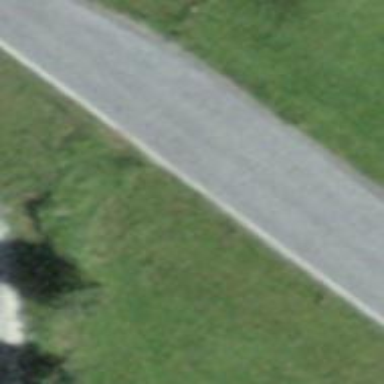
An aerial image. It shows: Passing place on the road.